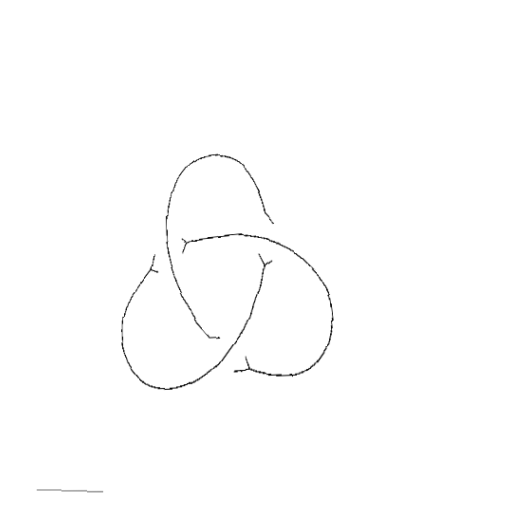
Crossing number: 3